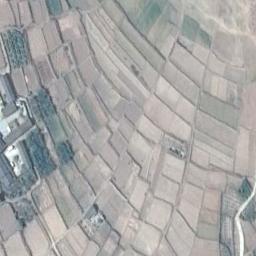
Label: terrace